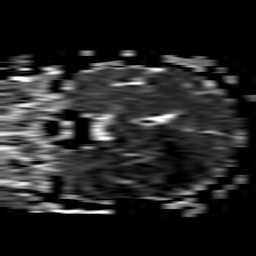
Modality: ADC
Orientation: coronal
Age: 53
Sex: male
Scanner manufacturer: philips
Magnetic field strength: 1.5 T
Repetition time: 3.267 s
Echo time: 0.06922 s